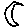
Label: moon